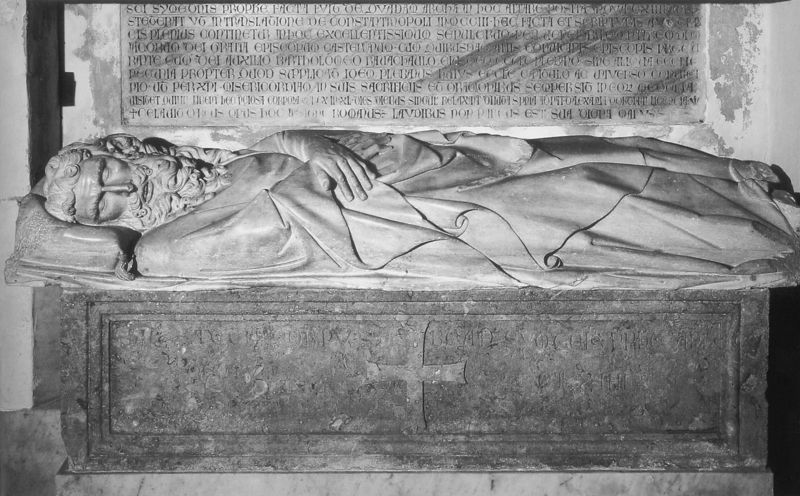
Titel: Liegefigur und Inschrift vom Grabmal des hl. Simeon
Künstler: Marco Romano
Standort: Venedig, S. Simeone Grande (EU - I - Venetien)
Schlagwörter: hand, mann, umhang, marmor, mund, nase, alt, bart, arme, augen, falten, stein, tod, tot, toter, kirche, figur, gewand, mantel, schrift, liegen, schlafen, figuren, kissen, tafel, inschrift, faltenwurf, geschlossen, kreuz, darstellung, sarg, gefaltete hände, grab, geöffnet, gekreuzt, grabmal, latein, tumba, epitaph, grabstein, enkreu